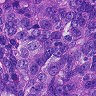
Metastatic tissue present: yes